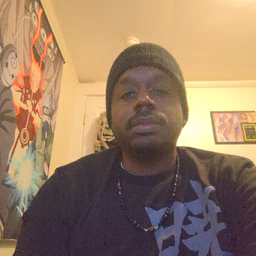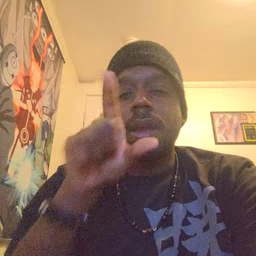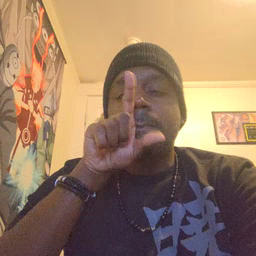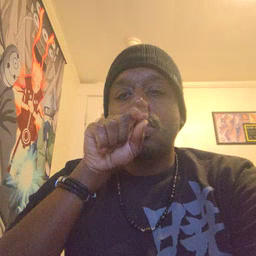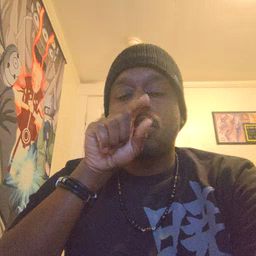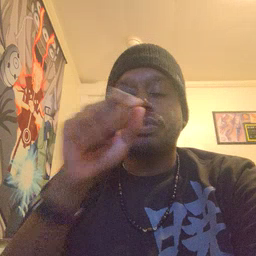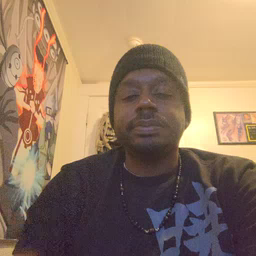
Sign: bird